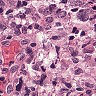
Metastatic tissue present: no